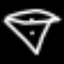
Label: diamond